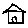
Label: house